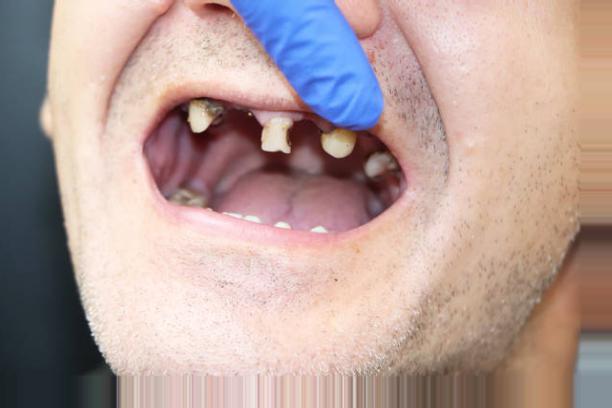
Condition: Caries